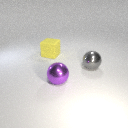
large purple metal sphere in front of large gray metal sphere